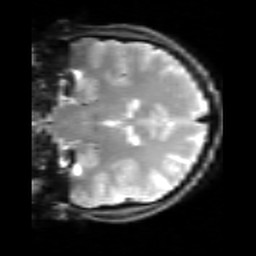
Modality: inplaneT2
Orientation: coronal
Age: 22
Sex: male
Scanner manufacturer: siemens
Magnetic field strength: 3 T
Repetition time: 5 s
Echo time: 0.034 s